Question: I have a table with data in it. Generally the values are correct but sometimes we need to modify them. The modifications are saved in a second table.
I wanted to create a query that dynamically replaces the values if they exist in the replacement table.
This is what my query design looks like but it doesn't work:

This is my query code:
'''
SELECT
b.Pos,
b.Posten,
IsNull(c.Wert_Neu, b.Bez1) AS Bez1,
IsNull(c.Wert_Neu, b.Bez2) AS Bez2,
IsNull(c.Wert_Neu, b.Bez3) AS Bez3,
b.Wert,
b.Einheit
FROM
Table_Values b LEFT JOIN
Table_Replacements c ON b.Bez1 = c.Wert_Alt AND b.Bez2 = c.Wert_Alt AND b.Bez3 = c.Wert_Alt
'''
Where is my logical error? It doesn't replace the values. I assume it has something to do with the joins all going there without OR, but OR would be too costly for performance.
Anyone with a better idea?
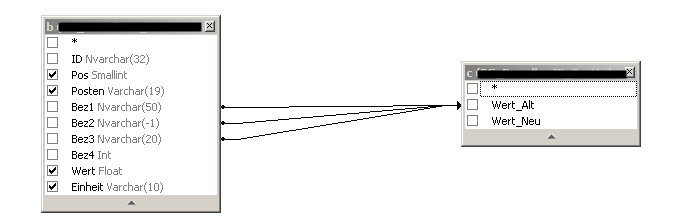
Answer: Looks like what you want to do is to replace each of the values with the one that appears in the replacement table, but you have three separate columns, and each of those three values will have a different corresponding entry in the replacement table. So you will have to link to that table three different times, once for each value, to link to its replacement, something like:
'''
SELECT
b.Pos,
b.Posten,
IsNull(c.Wert_Neu, b.Bez1) AS Bez1,
IsNull(d.Wert_Neu, b.Bez2) AS Bez2,
IsNull(e.Wert_Neu, b.Bez3) AS Bez3,
b.Wert,
b.Einheit
FROM
Table_Values b
LEFT JOIN Table_Replacements c on b.bez1=c.wert_alt
LEFT JOIN Table_Replacements d on b.bez2=d.wert_alt
LEFT JOIN Table_Replacements e on b.bez3=e.wert_alt
'''
It will be important that your replacement table have an index on wert_alt so that those links can be done efficiently.
Another possibility is to actually store the replacement values in your main data table. So the fields in it would be:
'''
bez1
bez1Replacement
bez2
bez2Replacement
...
'''
Maybe have a trigger on the table so that on any insert or update, the trigger looks up each of the three replacement values from the replacement table and adds them to the main data record. That would not be exactly normalized, but it would speed up your query. But, you may not need to do that at all. The above query is probably efficient enough if you do have that index.